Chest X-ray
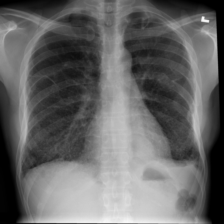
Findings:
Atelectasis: negative
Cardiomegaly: negative
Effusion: negative
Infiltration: negative
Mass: negative
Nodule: negative
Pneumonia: negative
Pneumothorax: negative
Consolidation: negative
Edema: negative
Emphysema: negative
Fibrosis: negative
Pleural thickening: negative
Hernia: negative